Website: crate-barrel
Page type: customer-info-address
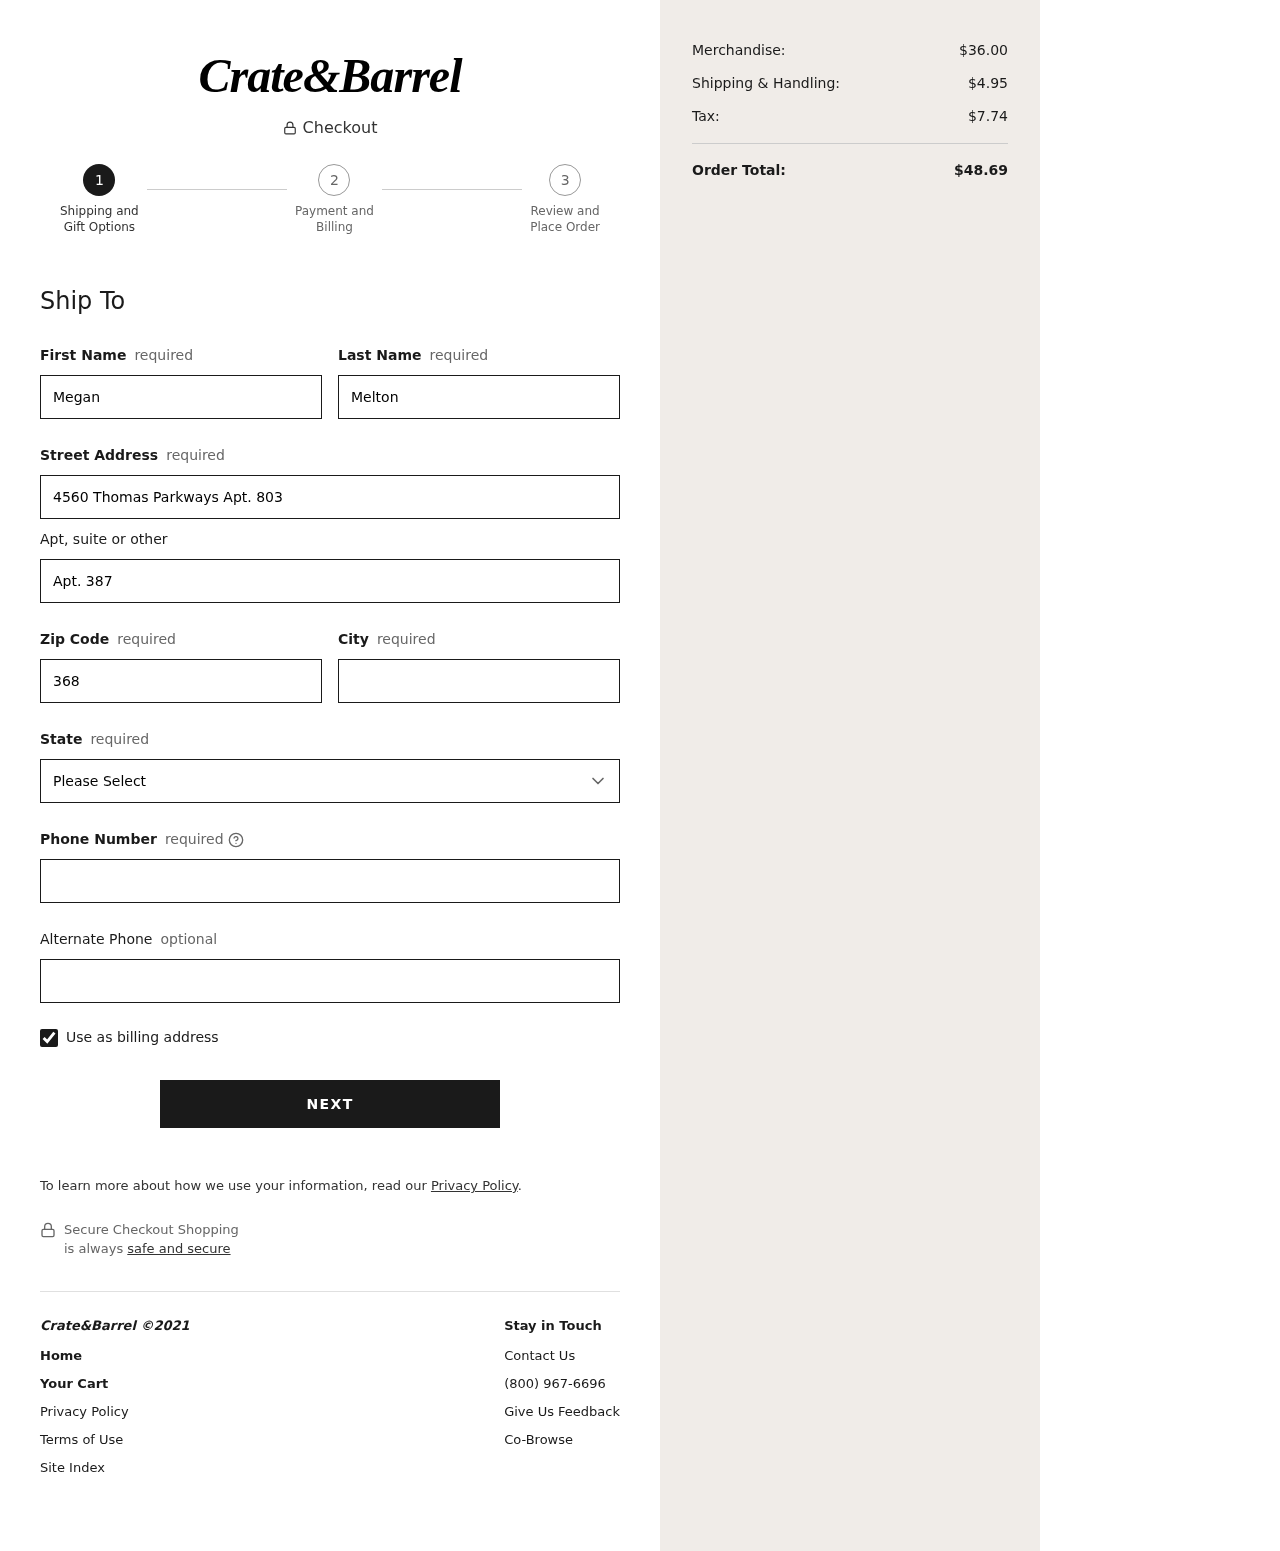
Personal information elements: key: PII_STATE
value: MH
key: PII_FIRSTNAME
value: Megan
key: PII_LASTNAME
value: Melton
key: PII_STREET
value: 4560 Thomas Parkways Apt. 803
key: PII_STREET2
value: Apt. 387
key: PII_POSTCODE
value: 36859
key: PII_CITY
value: Courtneyshire
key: PII_PHONE
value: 9005201538
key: PII_PHONE_ALT
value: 9162290551
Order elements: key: ORDER_SUBTOTAL
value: $36.00
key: ORDER_SHIPPING_COST
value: $4.95
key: ORDER_TAX
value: $7.74
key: ORDER_TOTAL
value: $48.69